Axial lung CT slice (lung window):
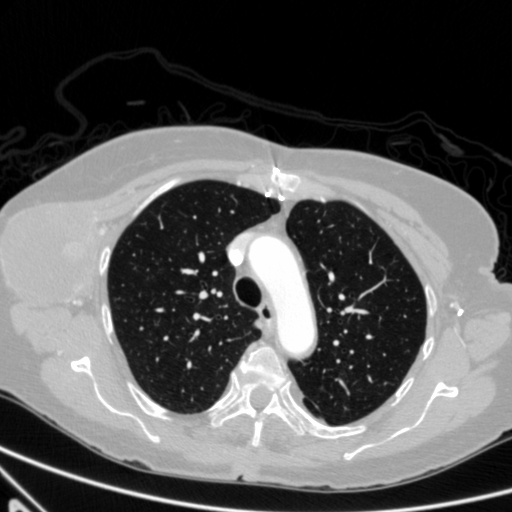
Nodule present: no